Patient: sex F, age 89
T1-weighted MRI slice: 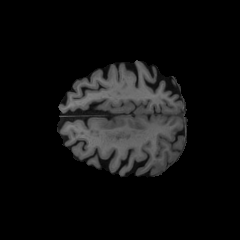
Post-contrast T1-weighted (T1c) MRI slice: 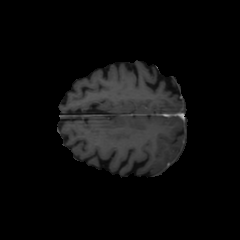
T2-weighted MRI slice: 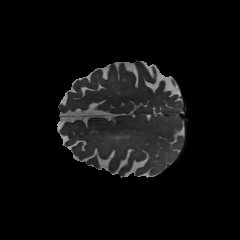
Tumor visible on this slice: yes
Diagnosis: Glioblastoma, IDH-wildtype
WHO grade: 4